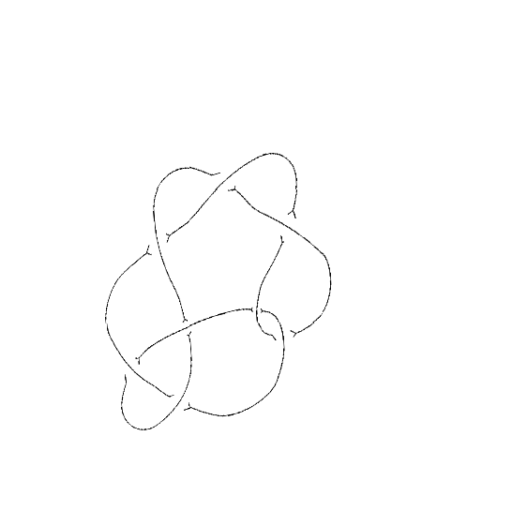
Crossing number: 8